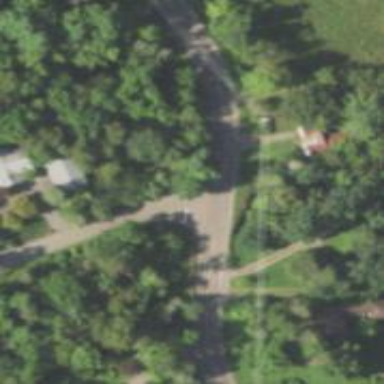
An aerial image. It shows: Stop road.